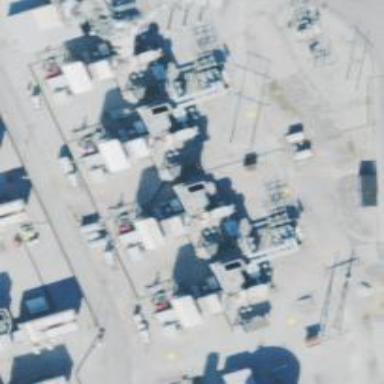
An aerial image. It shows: Gas turbine generator is in use.